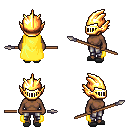
a pixel art fantasy rpg character, female body template, human, dark skin, yellow cape, metal pants, blue short mohawk hairstyle, gold helm, gray slippers, spear, four views (front, back, left, right), 2x2 character sprite sheet, small pixel art, hard edges, no anti-aliasing